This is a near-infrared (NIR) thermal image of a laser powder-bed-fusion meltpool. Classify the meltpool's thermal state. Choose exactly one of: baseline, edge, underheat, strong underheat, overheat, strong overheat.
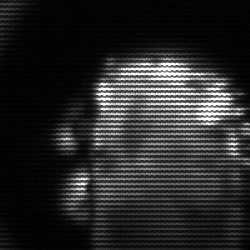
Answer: baseline